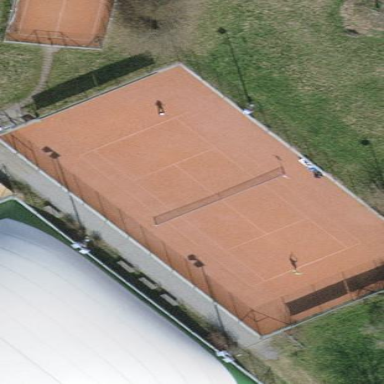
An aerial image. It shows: Tennis court on the leisure land pitch.